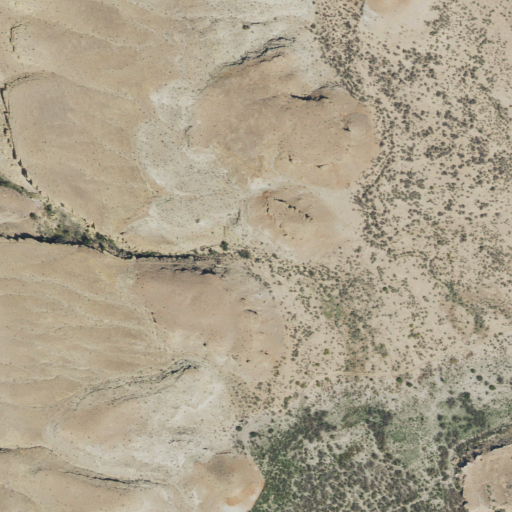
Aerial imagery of valley in Utah named Thompsons Hole containing shrub, grassland, and woody wetlands